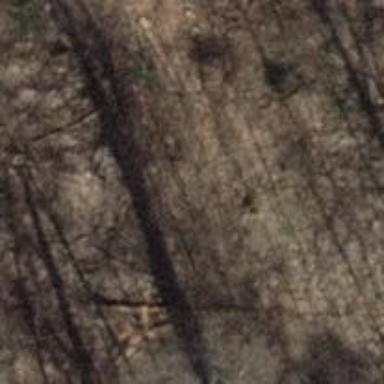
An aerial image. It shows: Unpaved surface with track type grade5.